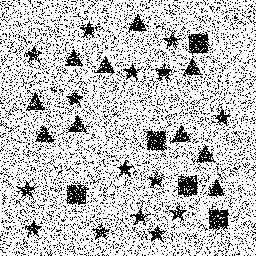
Squares: 5
Triangles: 10
Stars: 15
Total shapes: 30